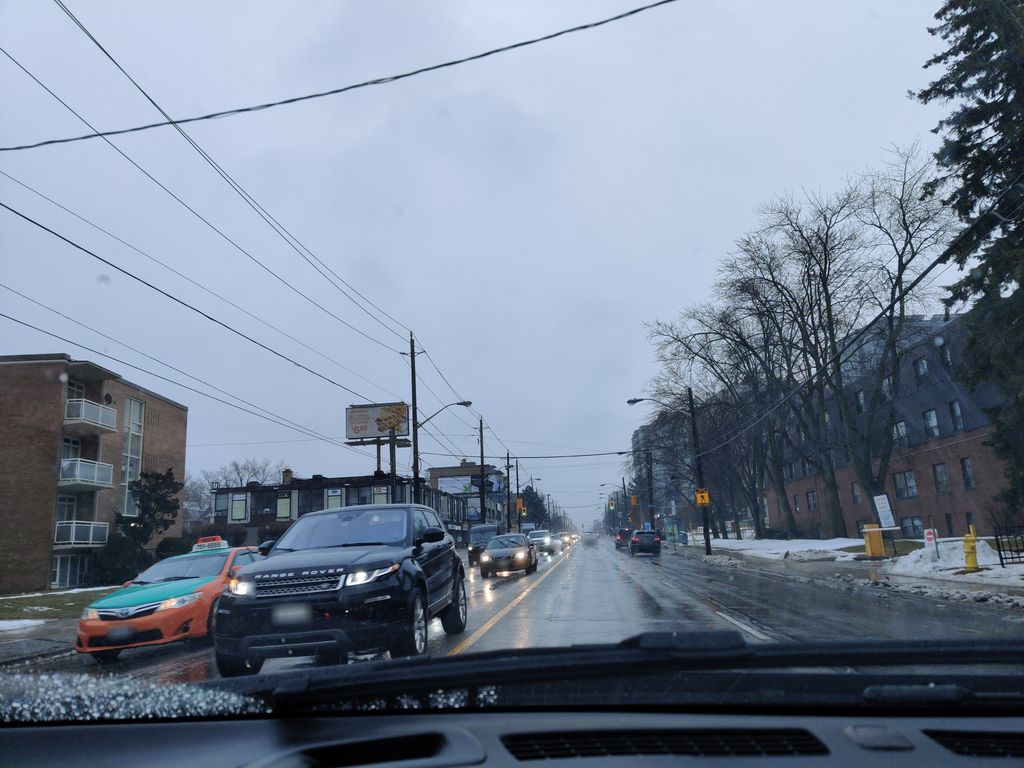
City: toronto